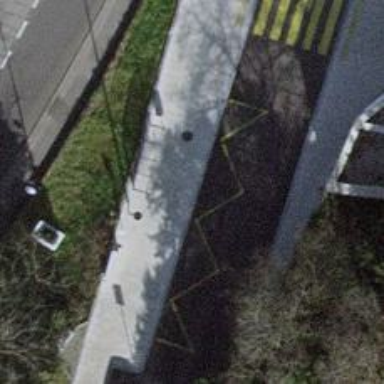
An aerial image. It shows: Sidewalk with asphalt surface leading to public transport platform. The platform has shelter.